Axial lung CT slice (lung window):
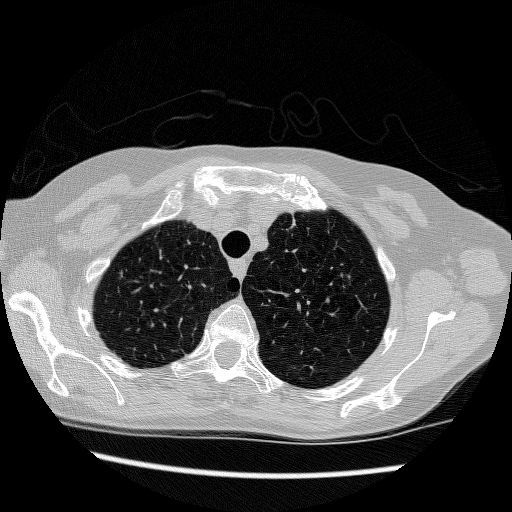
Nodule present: no